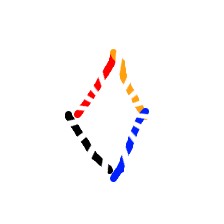
Shape: rhombus